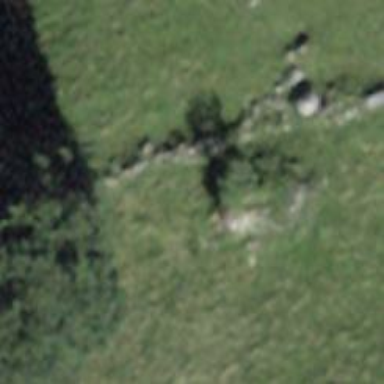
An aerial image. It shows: Dry stone wall barrier.